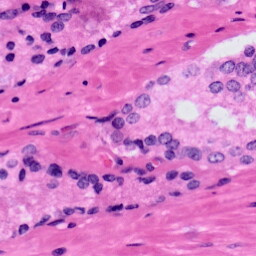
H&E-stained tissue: Prostate